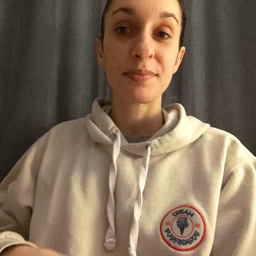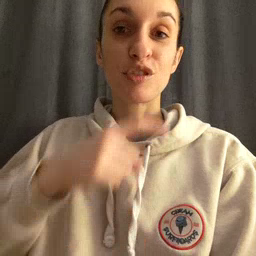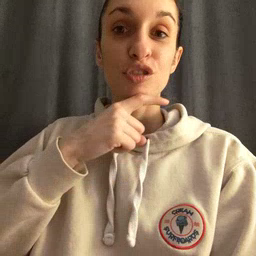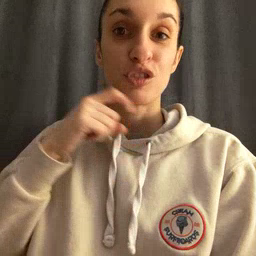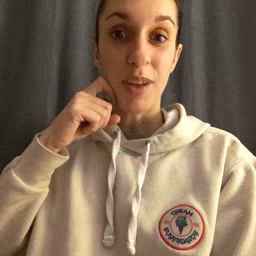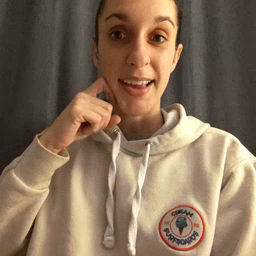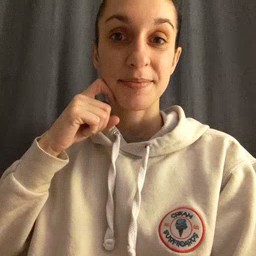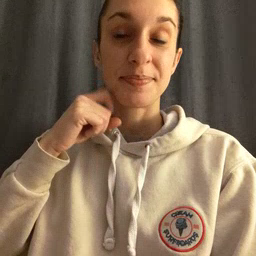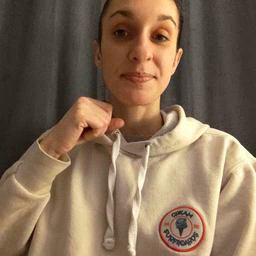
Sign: dry